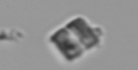
Label: Bacillariophyceae_morphotype1